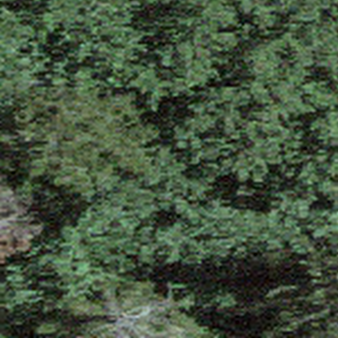
Label: other